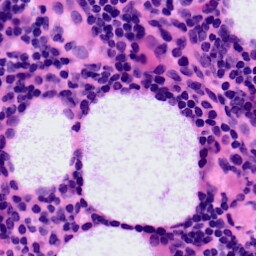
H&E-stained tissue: LymphNode